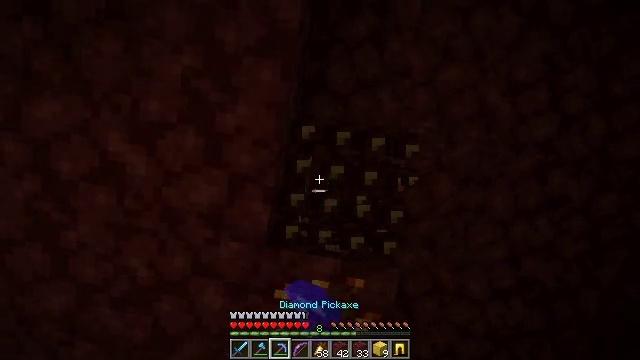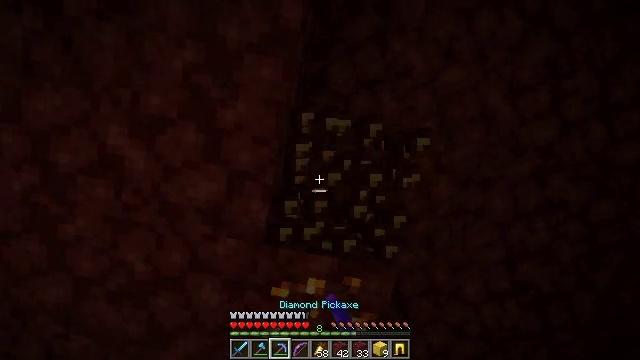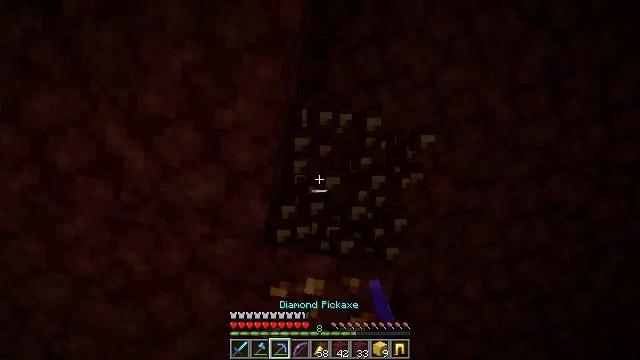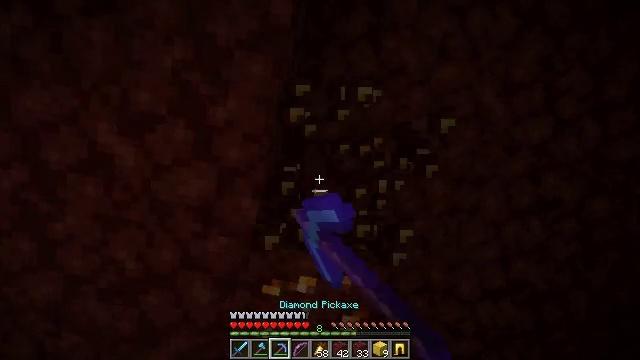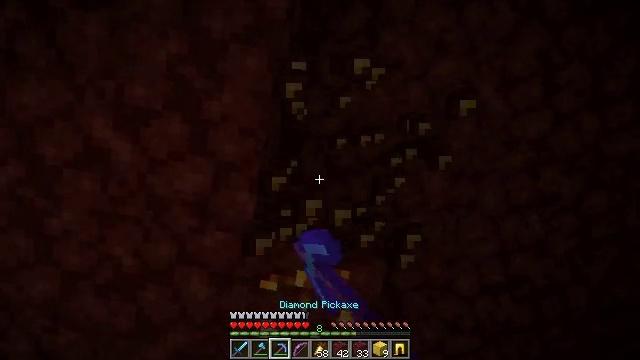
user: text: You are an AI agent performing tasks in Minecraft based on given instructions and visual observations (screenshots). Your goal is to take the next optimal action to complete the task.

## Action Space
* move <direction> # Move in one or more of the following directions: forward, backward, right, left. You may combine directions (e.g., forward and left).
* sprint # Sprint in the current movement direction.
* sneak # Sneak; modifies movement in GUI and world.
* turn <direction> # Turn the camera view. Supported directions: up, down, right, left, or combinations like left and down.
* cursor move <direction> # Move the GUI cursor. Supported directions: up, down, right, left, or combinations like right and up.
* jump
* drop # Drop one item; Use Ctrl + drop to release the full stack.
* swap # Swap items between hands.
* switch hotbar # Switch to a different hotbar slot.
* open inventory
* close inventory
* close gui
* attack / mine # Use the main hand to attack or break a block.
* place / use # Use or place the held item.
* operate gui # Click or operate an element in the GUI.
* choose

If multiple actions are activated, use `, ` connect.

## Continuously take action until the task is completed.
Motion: motion action
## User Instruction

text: Collect nether gold ore blocks.
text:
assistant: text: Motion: sneak, turn right, attack / mine
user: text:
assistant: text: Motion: move right, sneak, attack / mine
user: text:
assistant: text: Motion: move forward and move right, sneak, attack / mine
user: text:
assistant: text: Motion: move forward, sneak, attack / mine
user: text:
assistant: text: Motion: sneak, attack / mine